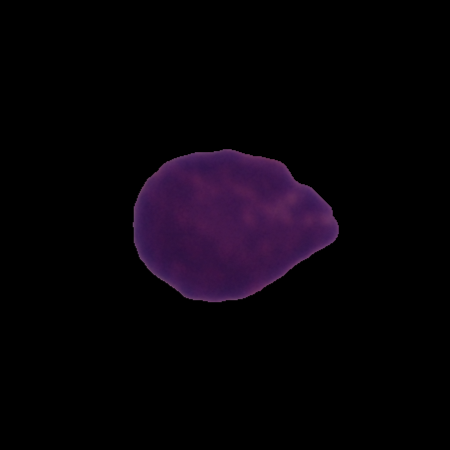
Label: healthy